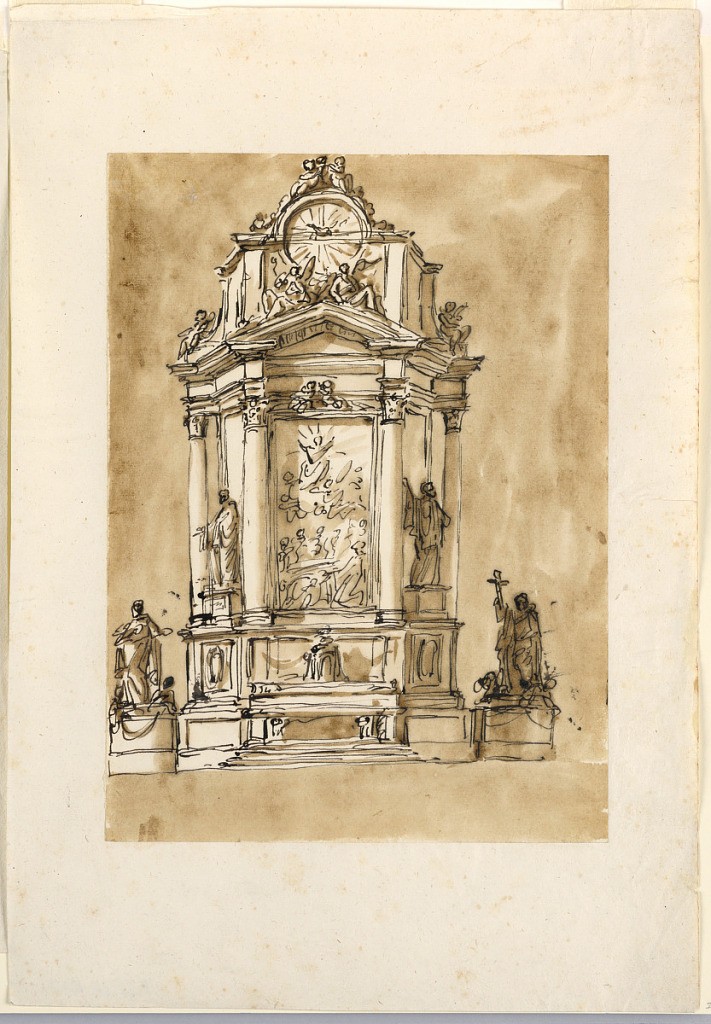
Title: Design for a Main Altar
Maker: Giuseppe Barberi, Italian, 1746–1809
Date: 1746-1809
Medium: Pen and brown ink, brush and brown wash on lined off-white laid paper
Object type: Drawing
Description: The plan of the retable is like the half of an octagon. At the front is a representation of the ascension of the Virgin, in presence of the Apostles. On top are two angels. In front of the oblique sides is a statue of a saint. Projecting columns frame the sides. The front has a triangular pediment upon the sides of which angels sit. Above them is a circle with the Dove of the Holy Spirit. The upper part forming a circular pediment with garlands and two angels above. Angels sit upon the lower ends of the supports near the wall. The mensa stands at the front, with the tabernacle in front of the central panel of the zone with the pedestals. In the oblique ones are escutcheons. Laterally are round pedestals, disposed similarly to -1369, either of them with a group consisting of a standing female figure and two sitting angels. Usual background.